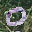
Label: 0